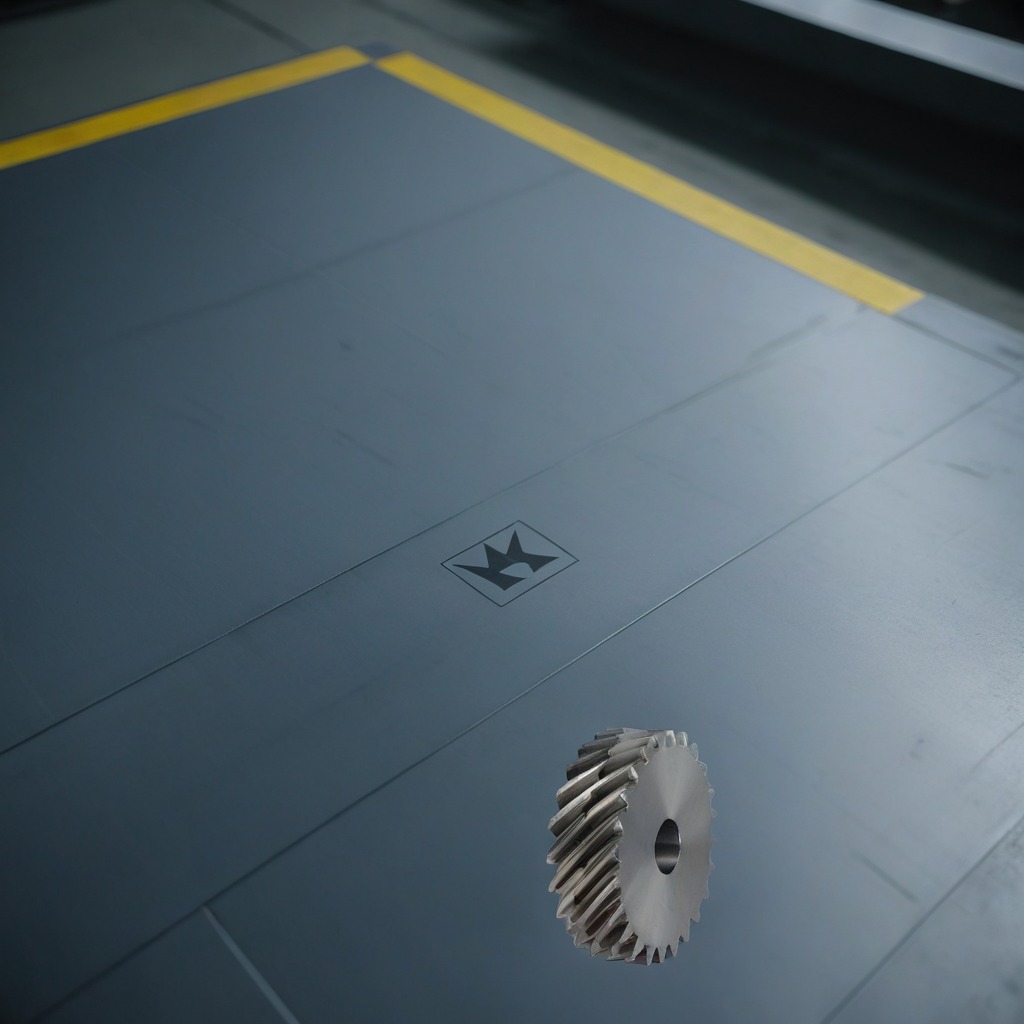
A steel gear with teeth is lying on the toolbox surface in an airplane hangar workshop.